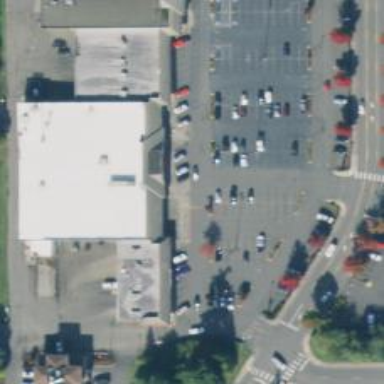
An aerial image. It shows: Pharmacy providing healthcare services.